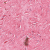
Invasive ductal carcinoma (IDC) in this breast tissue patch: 0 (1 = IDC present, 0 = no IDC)